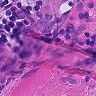
Metastatic tissue present: yes